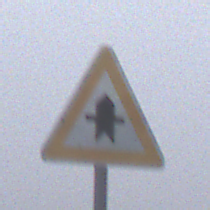
Verkehrszeichen: Vorfahrt
Umgebung: Outdoor, RoadRail
Tageszeit: MorningAfternoon
Wetter: Overcast
Licht: Natural
Jahreszeit: NotSpecified
Kontrast: LowContrast